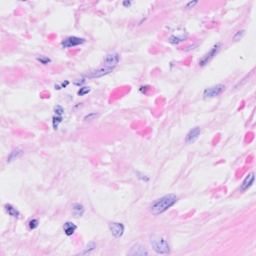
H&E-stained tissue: Breast